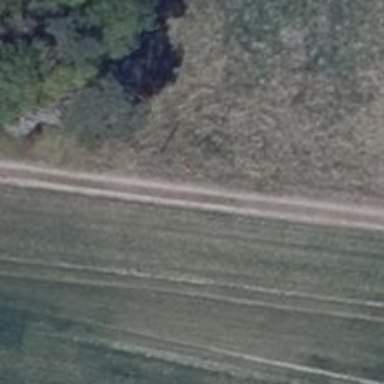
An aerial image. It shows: Track road with grade3 tracktype.